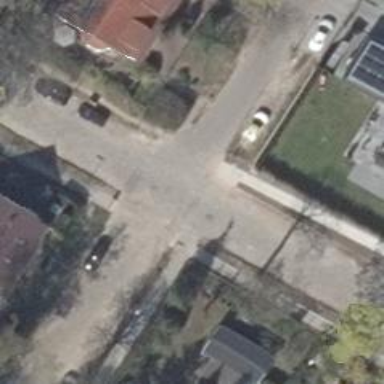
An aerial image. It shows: Residential road with separate sidewalk.